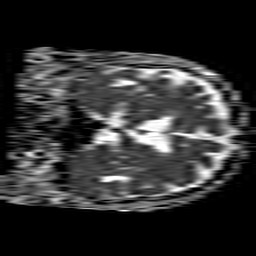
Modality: ADC
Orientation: coronal
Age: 62
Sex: male
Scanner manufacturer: philips
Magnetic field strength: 1.5 T
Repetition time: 4.6 s
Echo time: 0.08631 s